Field crop: maize
Growth stage: 2
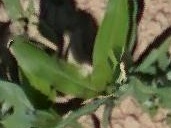
Species: maize